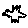
Label: bird